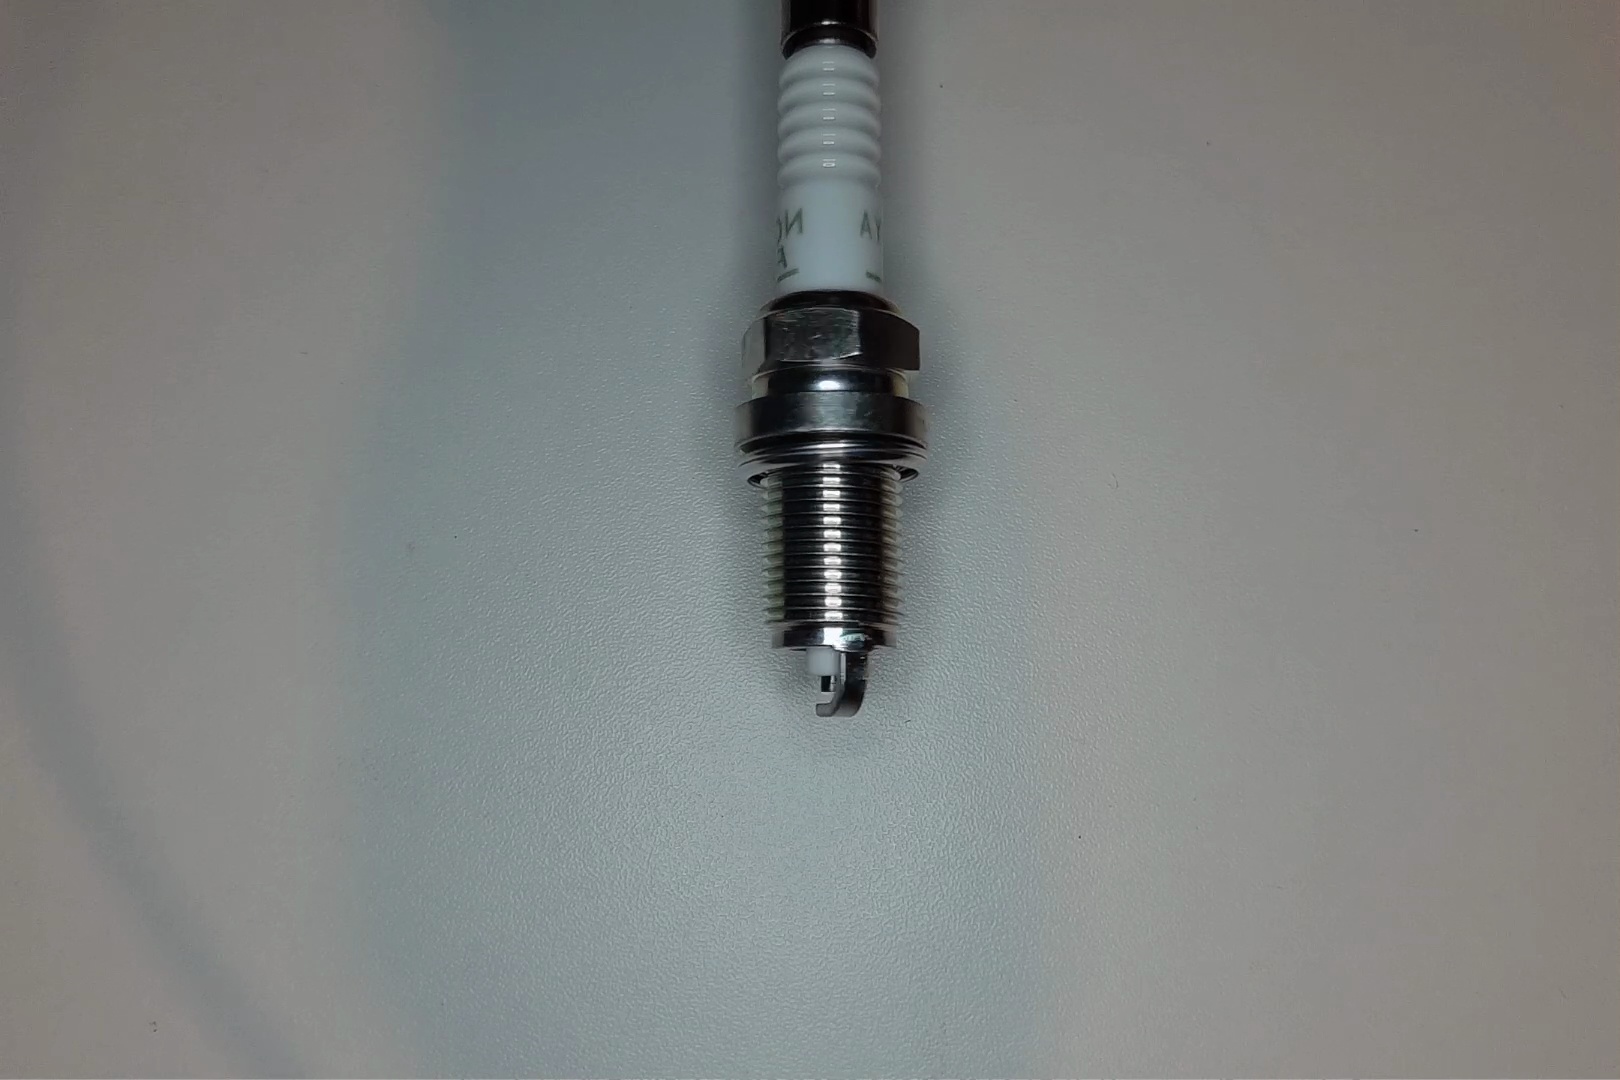
Label: no anomaly